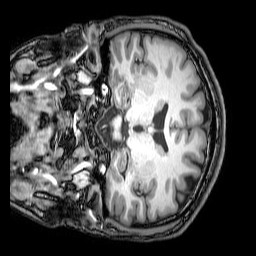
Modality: T1w
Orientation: coronal
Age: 21
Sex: male